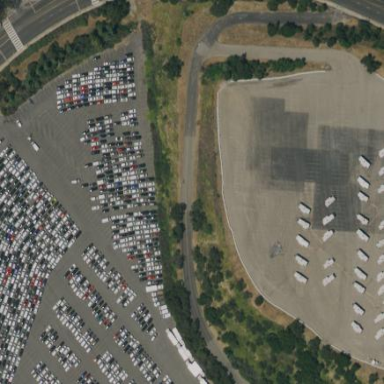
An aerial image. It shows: Road serving as parking aisle.